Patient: sex F, age 48
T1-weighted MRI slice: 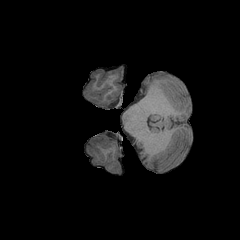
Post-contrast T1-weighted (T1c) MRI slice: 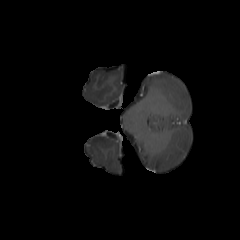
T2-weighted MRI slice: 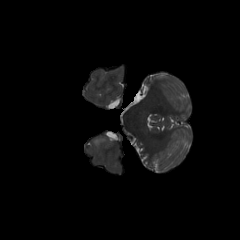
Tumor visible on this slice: yes
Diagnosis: Astrocytoma, IDH-mutant
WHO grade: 2